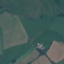
Label: Pasture